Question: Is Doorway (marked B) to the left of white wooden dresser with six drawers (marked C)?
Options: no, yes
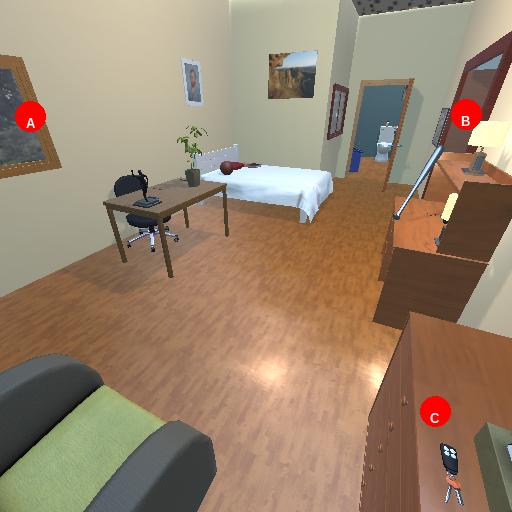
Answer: no